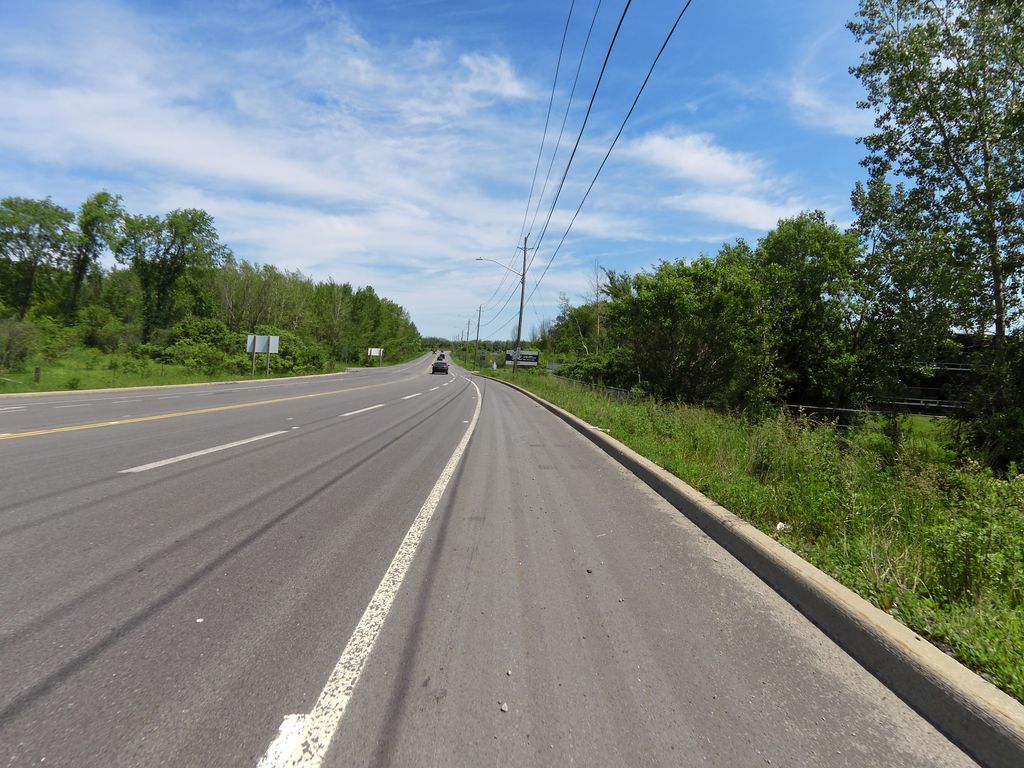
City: ottawa-gatineau